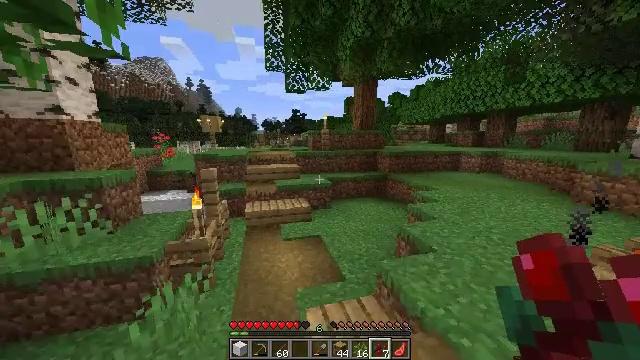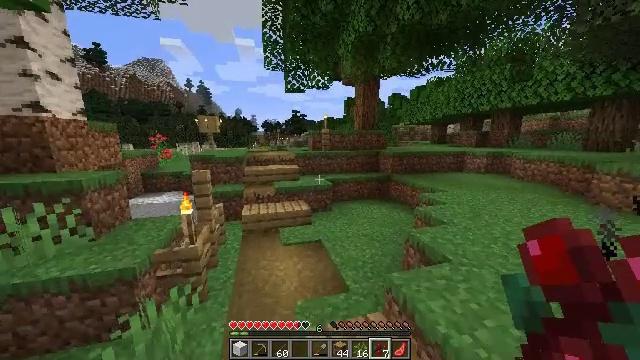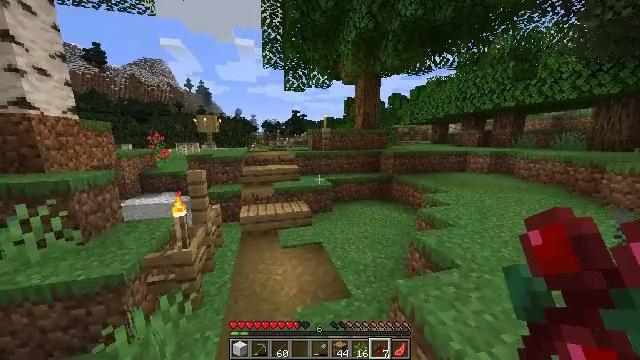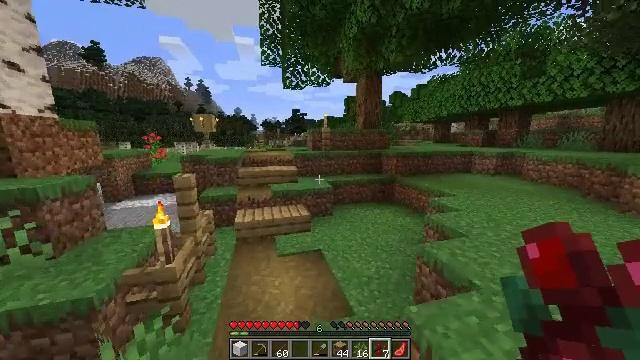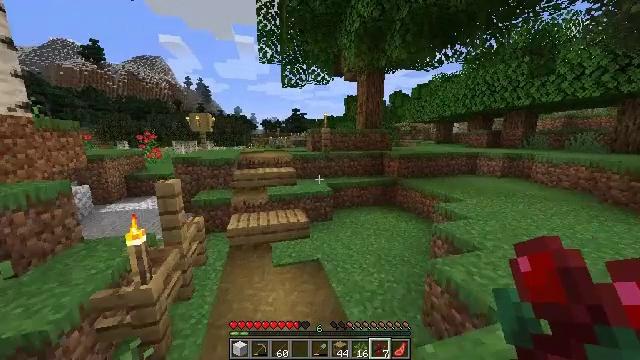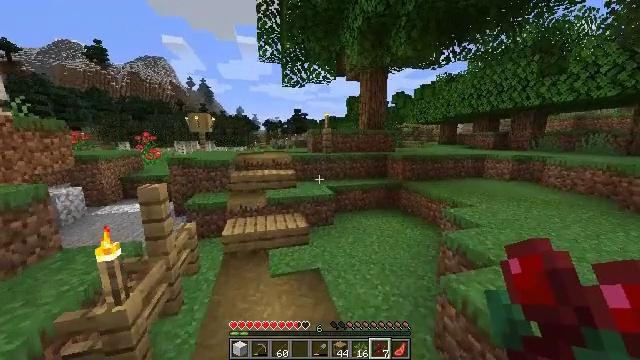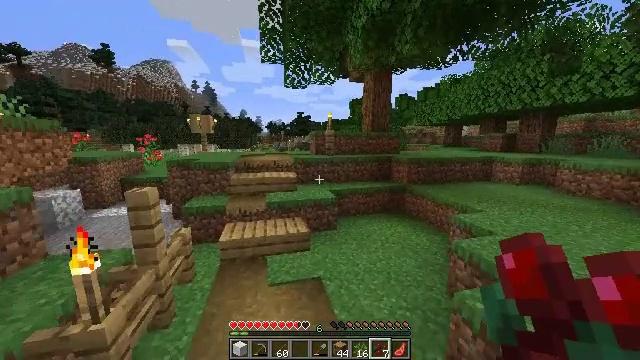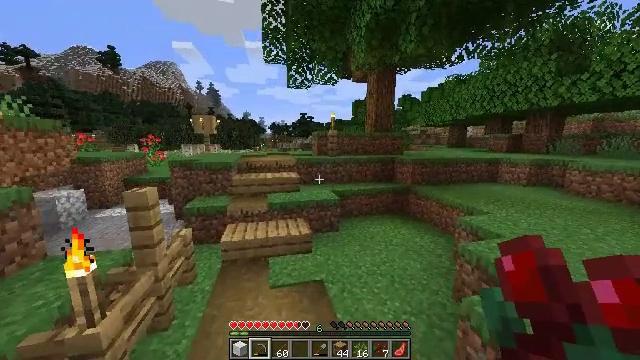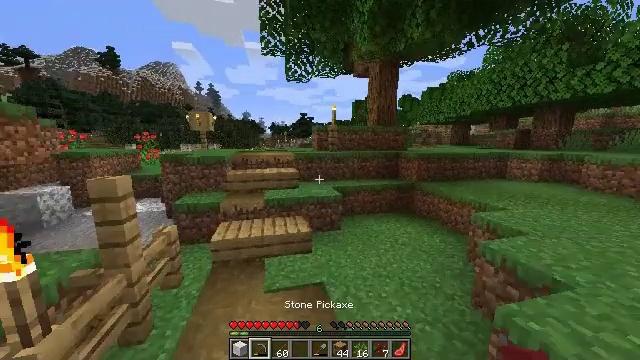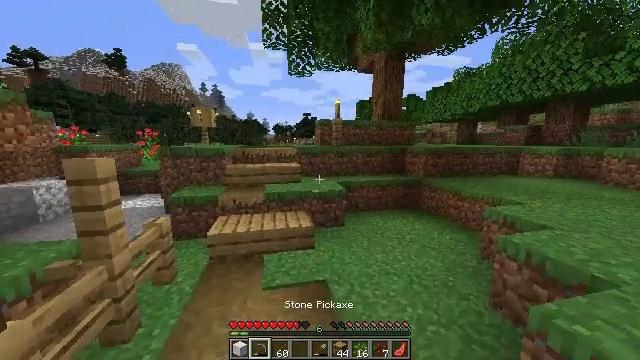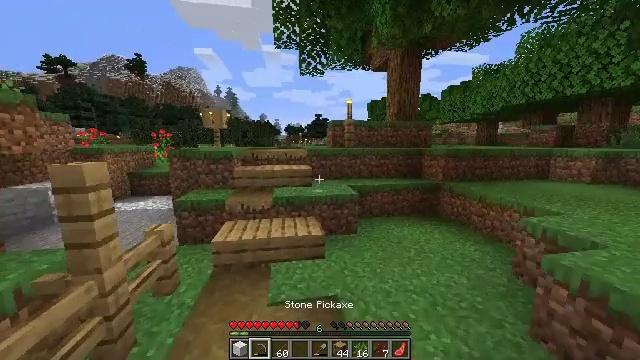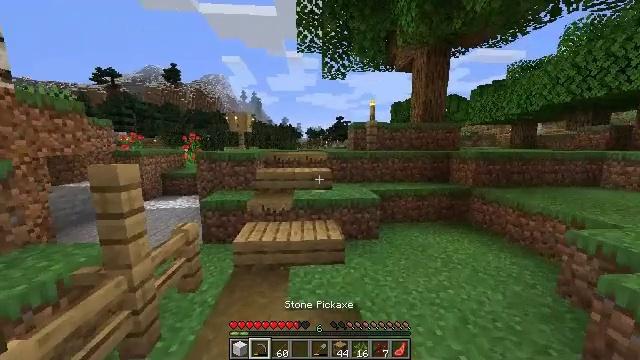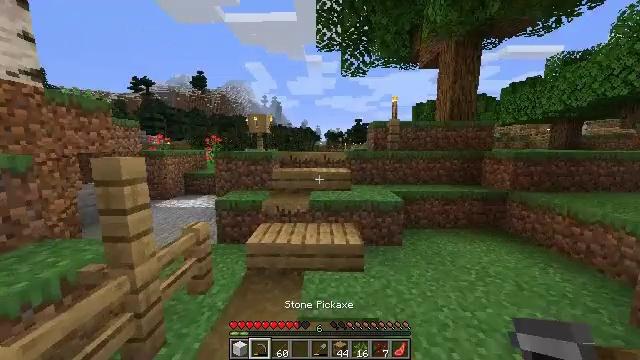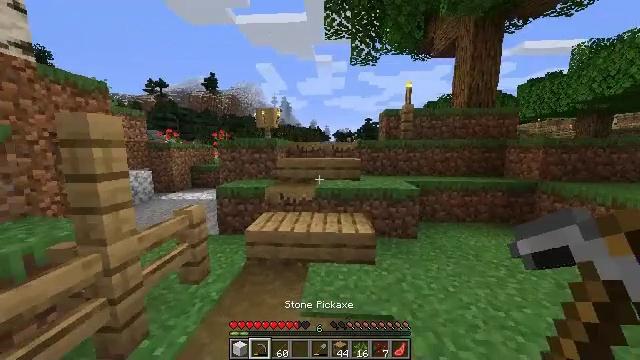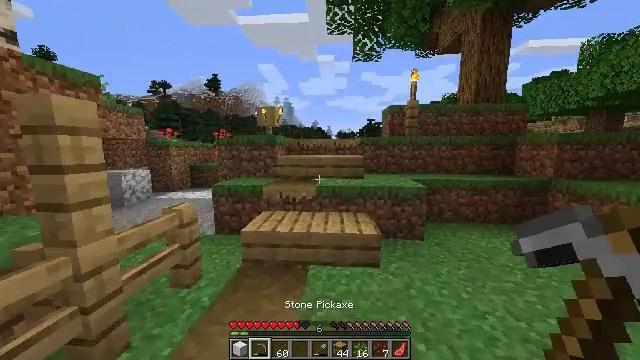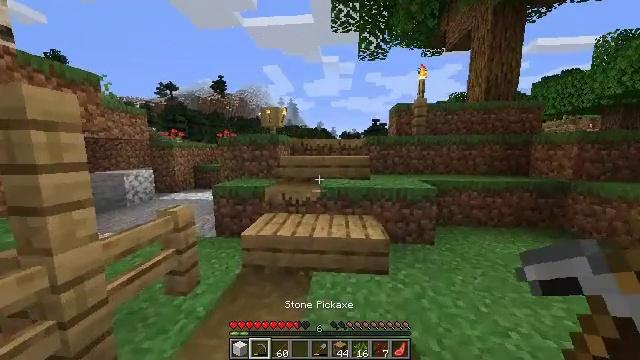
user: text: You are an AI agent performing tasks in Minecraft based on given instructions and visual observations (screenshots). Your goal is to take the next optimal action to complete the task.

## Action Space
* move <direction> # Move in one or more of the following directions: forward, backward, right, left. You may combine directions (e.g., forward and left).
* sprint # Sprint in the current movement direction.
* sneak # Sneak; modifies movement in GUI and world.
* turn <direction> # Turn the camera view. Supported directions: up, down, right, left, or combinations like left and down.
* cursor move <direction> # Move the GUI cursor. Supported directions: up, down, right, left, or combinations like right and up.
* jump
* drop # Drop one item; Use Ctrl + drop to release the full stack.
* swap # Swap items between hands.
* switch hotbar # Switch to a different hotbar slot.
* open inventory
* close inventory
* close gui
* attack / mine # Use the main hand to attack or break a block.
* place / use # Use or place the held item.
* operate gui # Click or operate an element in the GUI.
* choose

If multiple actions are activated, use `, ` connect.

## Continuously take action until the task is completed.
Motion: motion action
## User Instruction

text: Open the crafting table to make purple wool.
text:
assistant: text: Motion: move forward
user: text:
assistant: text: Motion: move forward
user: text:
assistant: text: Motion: move forward
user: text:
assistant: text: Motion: move forward
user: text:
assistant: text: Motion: move forward
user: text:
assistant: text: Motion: move forward
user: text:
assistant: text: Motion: move forward, switch to hotbar 2
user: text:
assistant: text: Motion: move forward, switch to hotbar 2
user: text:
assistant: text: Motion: move forward, switch to hotbar 2
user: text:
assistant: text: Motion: move forward, turn left
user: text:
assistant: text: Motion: move forward, turn left
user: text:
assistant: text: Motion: move forward, turn left
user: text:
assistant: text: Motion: move forward, turn left
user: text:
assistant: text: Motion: move forward
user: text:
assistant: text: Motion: move forward, turn left
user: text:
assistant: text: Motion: move forward
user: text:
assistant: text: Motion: move forward
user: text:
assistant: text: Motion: move forward
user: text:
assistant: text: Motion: move forward, turn left
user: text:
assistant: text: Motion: move forward
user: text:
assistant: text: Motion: move forward
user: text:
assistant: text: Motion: move forward
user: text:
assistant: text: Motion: move forward, turn right
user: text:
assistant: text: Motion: move forward
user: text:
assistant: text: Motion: move forward, turn right
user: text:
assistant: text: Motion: move forward, turn right and down
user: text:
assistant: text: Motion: move forward, turn right and down
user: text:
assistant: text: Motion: move forward, turn right and down
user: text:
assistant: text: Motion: move forward, turn right
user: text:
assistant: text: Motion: move forward